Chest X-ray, PA view. Patient: 48 years old, sex F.
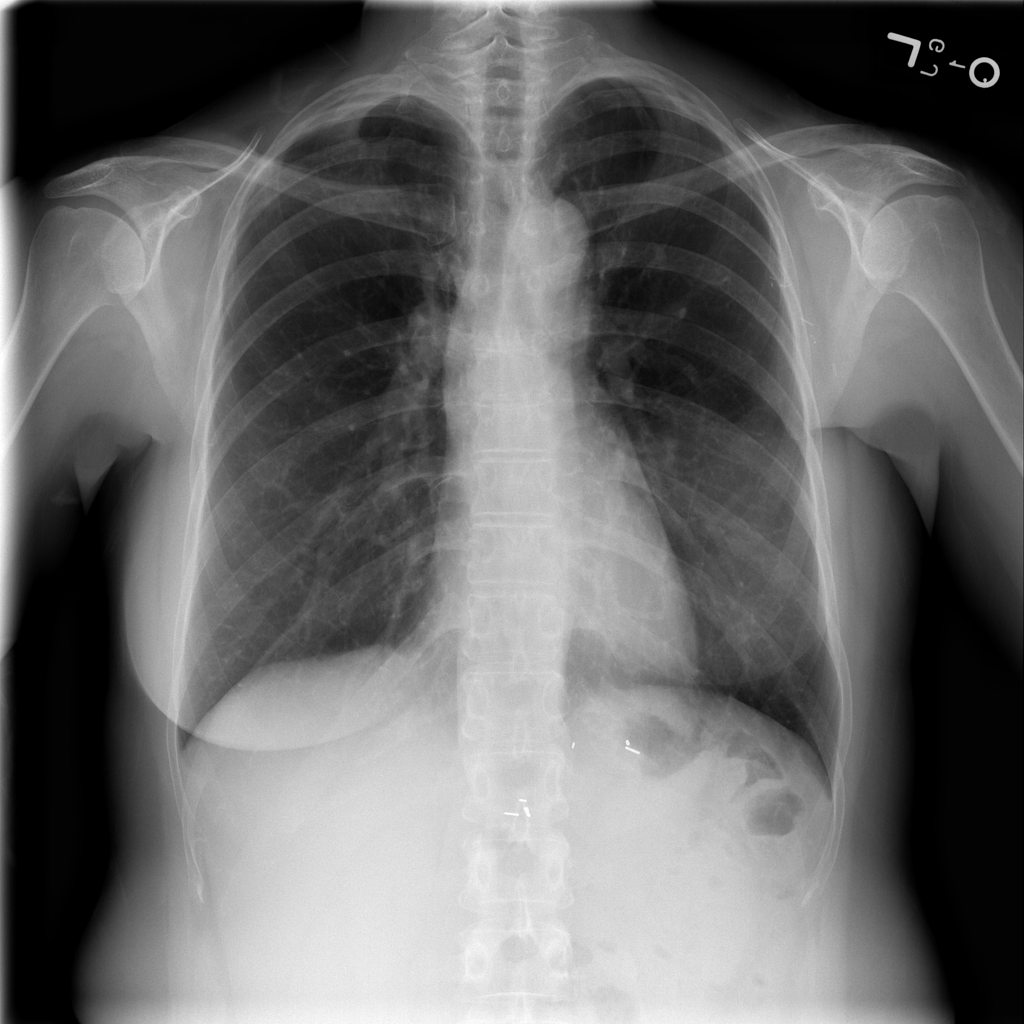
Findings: No Finding